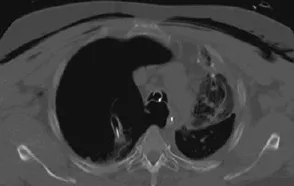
The top of the aortic arch taken shortly after tube thoracostomy. Note the extensive bilateral subcutaneous emphysema.
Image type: radiology (ct)